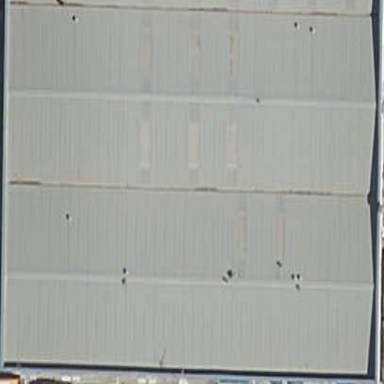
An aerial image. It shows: Industrial building.